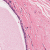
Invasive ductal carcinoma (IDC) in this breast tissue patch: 0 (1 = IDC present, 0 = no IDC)